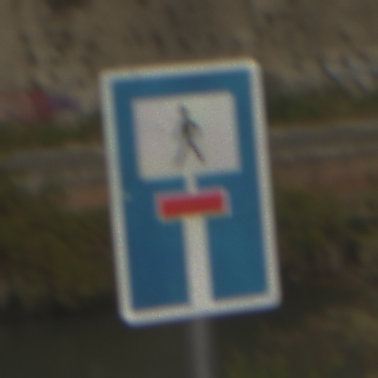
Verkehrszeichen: SackgasseFussgaengerDurchlaessig
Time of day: MorningAfternoon
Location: Outdoor (Suburban)
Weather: PartlyCloudy
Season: NotSpecified
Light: Natural